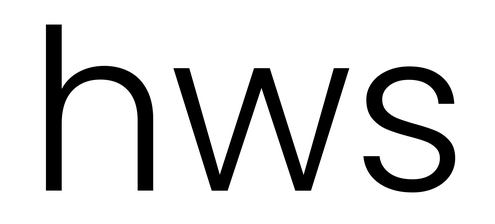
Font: Poppins-Light